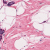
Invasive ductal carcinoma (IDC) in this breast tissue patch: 0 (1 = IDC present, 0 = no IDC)